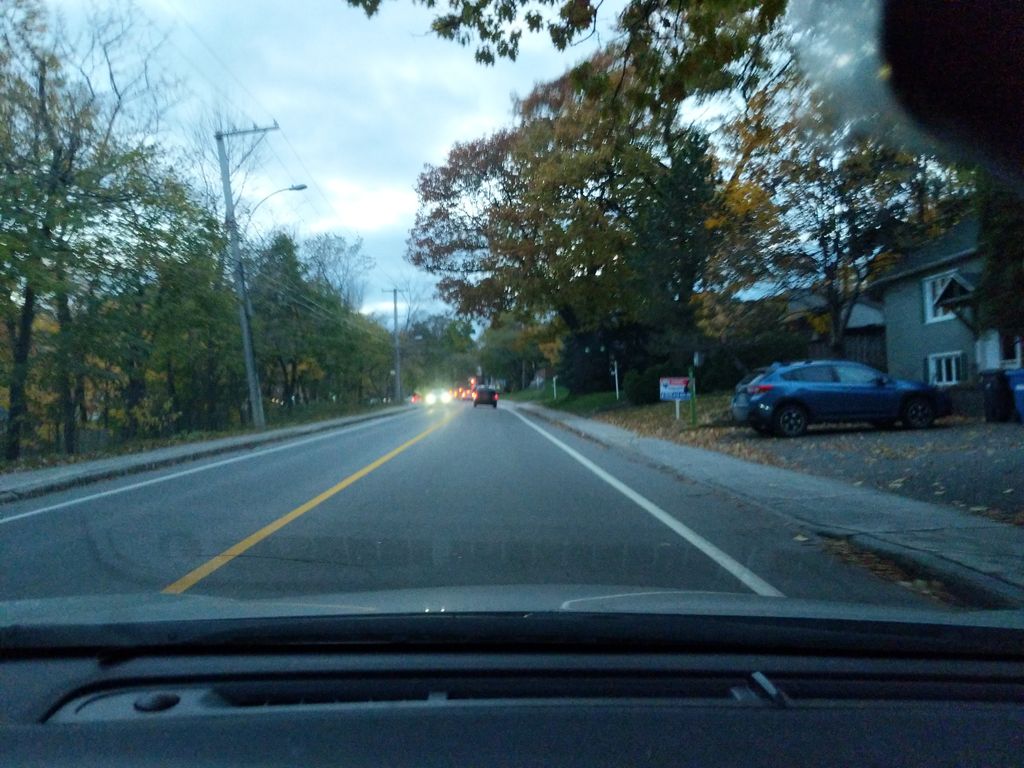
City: quebec_city